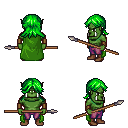
a pixel art fantasy rpg character, male body template, orc, green skin, green cape, magenta pants, green loose hair, leather bracers, brown shoes, spear, four views (front, back, left, right), 2x2 character sprite sheet, small pixel art, hard edges, no anti-aliasing